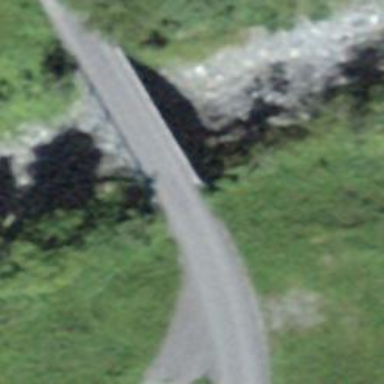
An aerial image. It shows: Unclassified road with asphalt surface crossing bridge. This road seems to be commonly used for agricultural and forestry purposes by tourist buses.